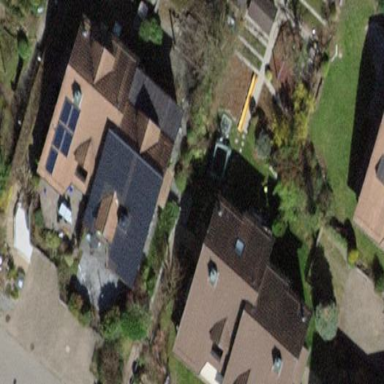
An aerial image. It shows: Semidetached house.